Question: I want to submit a pull request to a 'gh-pages' branch of an upstream repo. The 'gh-pages' branch was created on the upstream repo.
Is it possible to open the PR so that if merged, the 'gh-pages' branch is automatically created and and merged in?
This is what I get using GitHub:

Do I need to ask the repo's owner to create the branch first then open the PR?
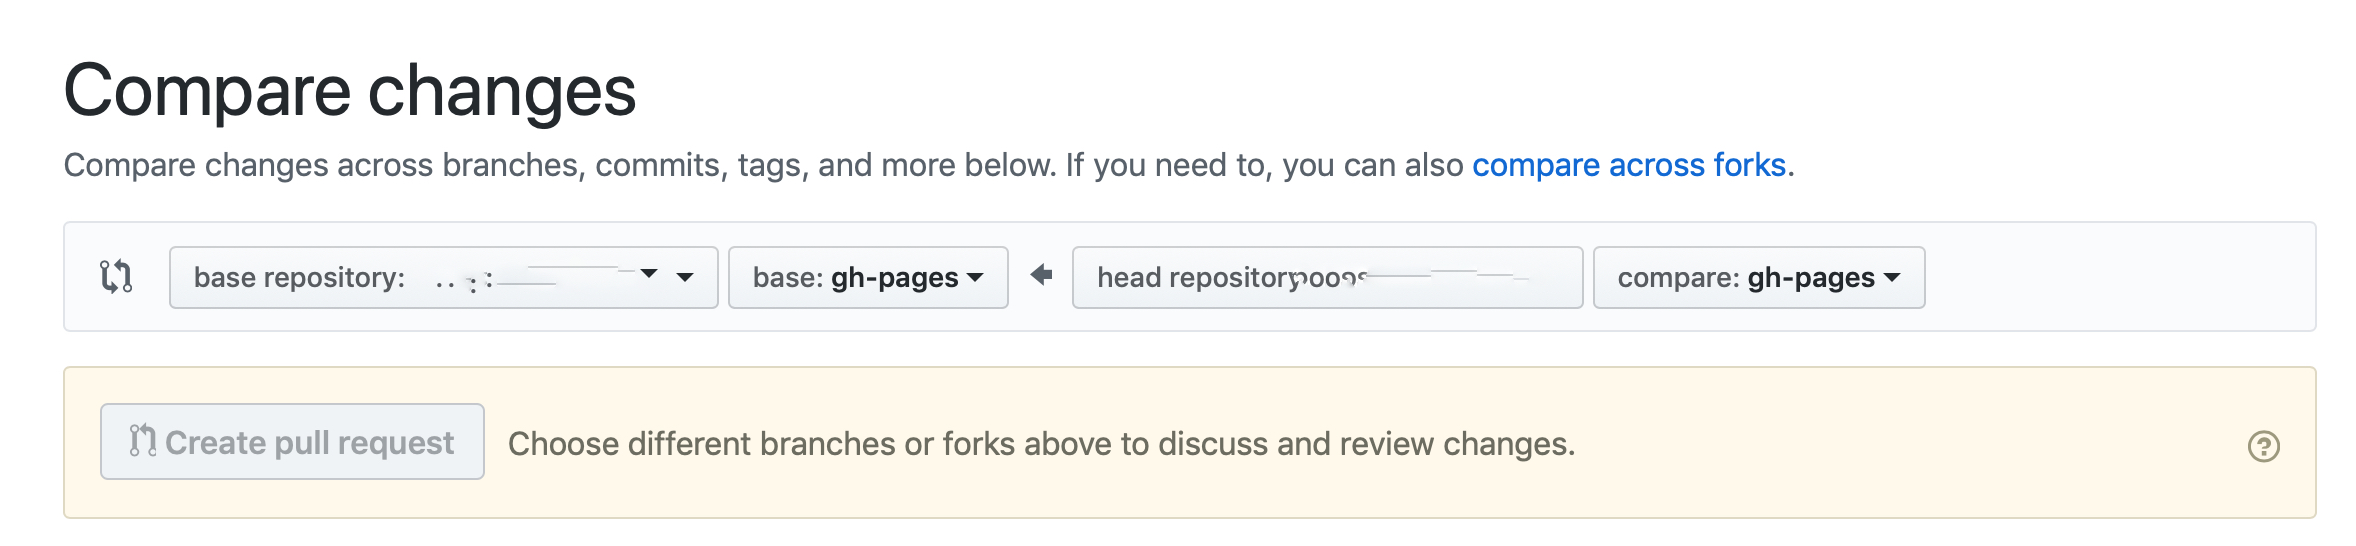
Answer: Pull requests are for updating existing branches. They cannot create new branches.
You can think about it as using 'git pull', which as its man page describes:
> Incorporates changes from a remote repository into the current branch.
So if you want to put your work in an upstream 'gh-pages' branch, you will need someone with write access to create it there first.
---
And since it looks like you're trying to set up GitHub Pages, there are some alternatives to 'gh-pages' that may work in your situation:
<URL>